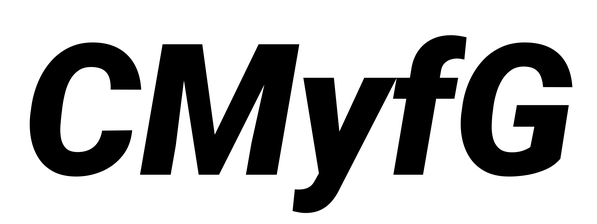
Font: Roboto-Italic_Black_Italic